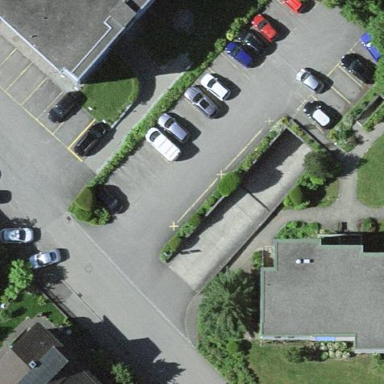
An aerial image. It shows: Parking area with surface.